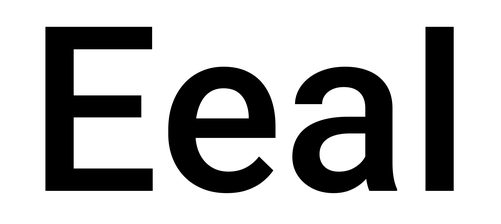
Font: Roboto_Medium